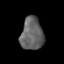
Tissue: prostate
Cell type: T cells
Senescence score: 0.6849
Nuclear area (px): 718
Mean DAPI intensity: 99.467